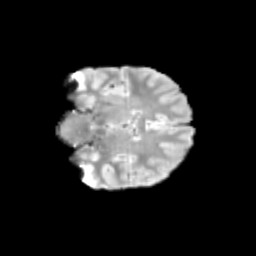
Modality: T2w
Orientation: coronal
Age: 11
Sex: male
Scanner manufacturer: siemens
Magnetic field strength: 3 T
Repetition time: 3.8 s
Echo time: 0.07 s